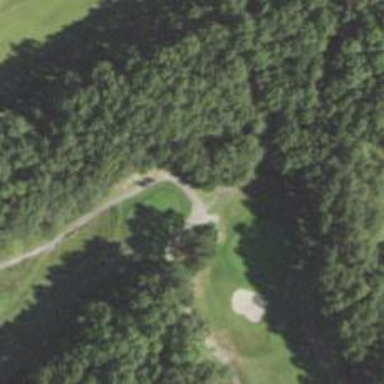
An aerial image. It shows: Golf cartpath that is also road path.